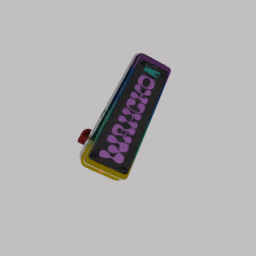
Label: electronics